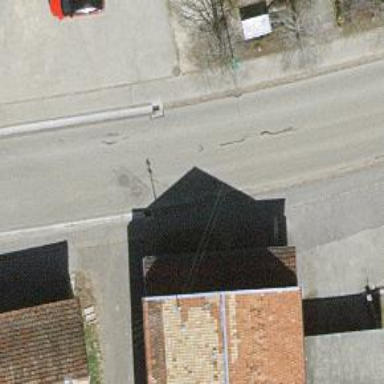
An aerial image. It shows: Asphalt sidewalk along the footway.